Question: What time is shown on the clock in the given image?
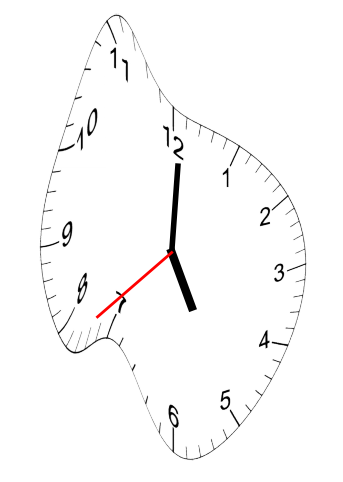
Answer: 05:00:38